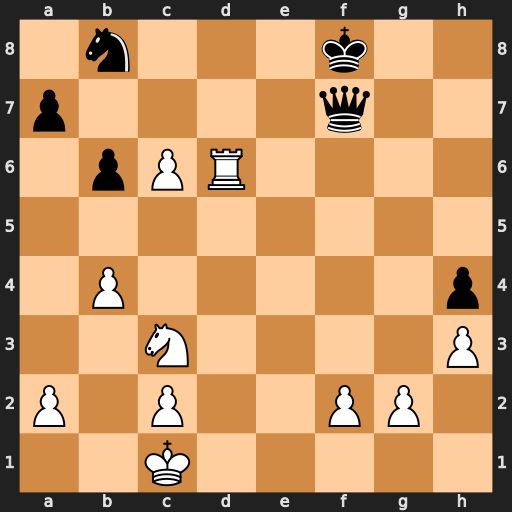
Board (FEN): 1n3k2/p4q2/1pPR4/8/1P5p/2N4P/P1P2PP1/2K5
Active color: w
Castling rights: -
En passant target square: -
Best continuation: Nd5 Nxc6 Rf6 Qxf6 Nxf6